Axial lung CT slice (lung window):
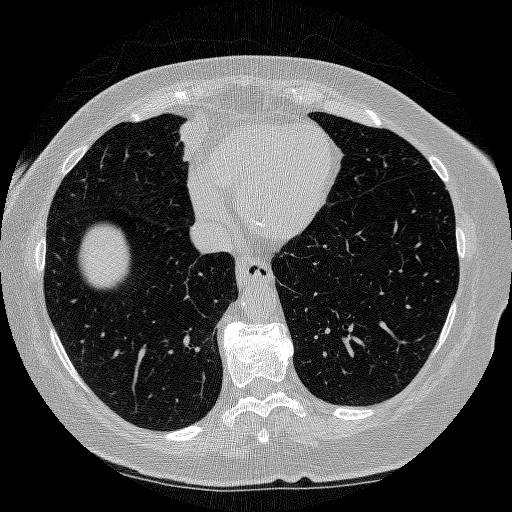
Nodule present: no